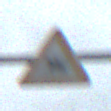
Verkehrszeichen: ReiterRechts
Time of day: Midday
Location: Outdoor (Suburban)
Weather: Overcast
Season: NotSpecified
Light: Natural